Question: I need some help in implementing parallel asynchronous calls in RxJava. I have picked up a simple use case wherein the FIRST call fetches (rather searches) a list of products (Tile) to be displayed. The subsequent calls go out and fetch (A) REVIEWS and (B) PRODUCT IMAGES
After several attempts I got to this place.
'''
1 Observable<Tile> searchTile = searchServiceClient.getSearchResults(searchTerm);
2 List<Tile> allTiles = new ArrayList<Tile>();
3 ClientResponse response = new ClientResponse();
4 searchTile.parallel(oTile -> {
5 return oTile.flatMap(t -> {
6 Observable<Reviews> reviews = reviewsServiceClient.getSellerReviews(t.getSellerId());
7 Observable<String> imageUrl = reviewsServiceClient.getProductImage(t.getProductId());
8 return Observable.zip(reviews, imageUrl, (r, u) -> {
9 t.setReviews(r);
10 t.setImageUrl(u);
11 return t;
12 });
13 });
14 }).subscribe(e -> {
15 allTiles.add((Tile) e);
16 });
'''
Line 1: goes out and fetches the product (Tile) to be displayed
Line 4: We take the list of the Observable and SHARD it to fetch reviews and imageUrls
Lie 6,7: Fetch the Observable review and Observable url
Line 8: Finally the 2 observables are zipped up to return an updated Observable
Line 15: finally line 15 collates all the individual products to be displayed in a collection which can be returned back to the calling layer
While the Observable has been sharded and in our tests run over 4 different threads; fetching of reviews and images seems to be one after another. I suspect that the zip step on line 8 is basically causing the sequential invocation of the the 2 observables (reviews and url).

Does this group have any suggestion to parallely fetch reiews and image urls. In essence the waterfall chart attached above should look more vertically stacked. The calls to reviews and images should be in parallel
thanks
anand raman
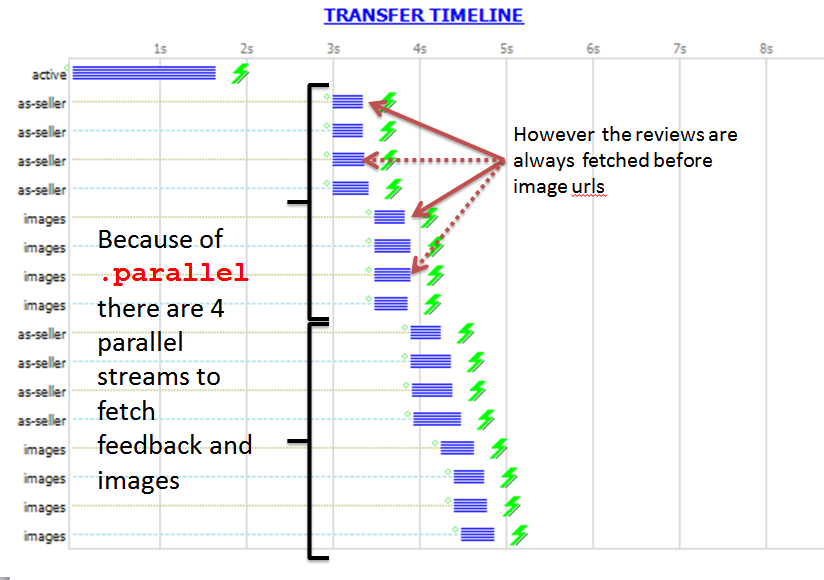
Answer: The parallel operator proved to be a problem for almost all use cases and does not do what most expect from it, so it was removed in the 1.0.0.rc.4 release: <URL>
A good example of how to do this type of behavior and get parallel execution can be seen <URL>.
In your example code it is unclear if 'searchServiceClient' is synchronous or asynchronous. It affects how to solve the problem slightly as if it is already async no extra scheduling is needed. If synchronous extra scheduling is needed.
First here are some simple examples showing synchronous and asynchronous behavior:
'''
import rx.Observable;
import rx.Subscriber;
import rx.schedulers.Schedulers;
public class ParallelExecution {
public static void main(String[] args) {
System.out.println("------------ mergingAsync");
mergingAsync();
System.out.println("------------ mergingSync");
mergingSync();
System.out.println("------------ mergingSyncMadeAsync");
mergingSyncMadeAsync();
System.out.println("------------ flatMapExampleSync");
flatMapExampleSync();
System.out.println("------------ flatMapExampleAsync");
flatMapExampleAsync();
System.out.println("------------");
}
private static void mergingAsync() {
Observable.merge(getDataAsync(1), getDataAsync(2)).toBlocking().forEach(System.out::println);
}
private static void mergingSync() {
// here you'll see the delay as each is executed synchronously
Observable.merge(getDataSync(1), getDataSync(2)).toBlocking().forEach(System.out::println);
}
private static void mergingSyncMadeAsync() {
// if you have something synchronous and want to make it async, you can schedule it like this
// so here we see both executed concurrently
Observable.merge(getDataSync(1).subscribeOn(Schedulers.io()), getDataSync(2).subscribeOn(Schedulers.io())).toBlocking().forEach(System.out::println);
}
private static void flatMapExampleAsync() {
Observable.range(0, 5).flatMap(i -> {
return getDataAsync(i);
}).toBlocking().forEach(System.out::println);
}
private static void flatMapExampleSync() {
Observable.range(0, 5).flatMap(i -> {
return getDataSync(i);
}).toBlocking().forEach(System.out::println);
}
// artificial representations of IO work
static Observable<Integer> getDataAsync(int i) {
return getDataSync(i).subscribeOn(Schedulers.io());
}
static Observable<Integer> getDataSync(int i) {
return Observable.create((Subscriber<? super Integer> s) -> {
// simulate latency
try {
Thread.sleep(1000);
} catch (Exception e) {
e.printStackTrace();
}
s.onNext(i);
s.onCompleted();
});
}
}
'''
Following is an attempt at providing an example that more closely matches your code:
'''
import java.util.List;
import rx.Observable;
import rx.Subscriber;
import rx.schedulers.Schedulers;
public class ParallelExecutionExample {
public static void main(String[] args) {
final long startTime = System.currentTimeMillis();
Observable<Tile> searchTile = getSearchResults("search term")
.doOnSubscribe(() -> logTime("Search started ", startTime))
.doOnCompleted(() -> logTime("Search completed ", startTime));
Observable<TileResponse> populatedTiles = searchTile.flatMap(t -> {
Observable<Reviews> reviews = getSellerReviews(t.getSellerId())
.doOnCompleted(() -> logTime("getSellerReviews[" + t.id + "] completed ", startTime));
Observable<String> imageUrl = getProductImage(t.getProductId())
.doOnCompleted(() -> logTime("getProductImage[" + t.id + "] completed ", startTime));
return Observable.zip(reviews, imageUrl, (r, u) -> {
return new TileResponse(t, r, u);
}).doOnCompleted(() -> logTime("zip[" + t.id + "] completed ", startTime));
});
List<TileResponse> allTiles = populatedTiles.toList()
.doOnCompleted(() -> logTime("All Tiles Completed ", startTime))
.toBlocking().single();
}
private static Observable<Tile> getSearchResults(String string) {
return mockClient(new Tile(1), new Tile(2), new Tile(3));
}
private static Observable<Reviews> getSellerReviews(int id) {
return mockClient(new Reviews());
}
private static Observable<String> getProductImage(int id) {
return mockClient("image_" + id);
}
private static void logTime(String message, long startTime) {
System.out.println(message + " => " + (System.currentTimeMillis() - startTime) + "ms");
}
private static <T> Observable<T> mockClient(T... ts) {
return Observable.create((Subscriber<? super T> s) -> {
// simulate latency
try {
Thread.sleep(1000);
} catch (Exception e) {
}
for (T t : ts) {
s.onNext(t);
}
s.onCompleted();
}).subscribeOn(Schedulers.io());
// note the use of subscribeOn to make an otherwise synchronous Observable async
}
public static class TileResponse {
public TileResponse(Tile t, Reviews r, String u) {
// store the values
}
}
public static class Tile {
private final int id;
public Tile(int i) {
this.id = i;
}
public int getSellerId() {
return id;
}
public int getProductId() {
return id;
}
}
public static class Reviews {
}
}
'''
This outputs:
'''
Search started => 65ms
Search completed => 1094ms
getProductImage[1] completed => 2095ms
getSellerReviews[2] completed => 2095ms
getProductImage[3] completed => 2095ms
zip[1] completed => 2096ms
zip[2] completed => 2096ms
getProductImage[2] completed => 2096ms
getSellerReviews[1] completed => 2096ms
zip[3] completed => 2096ms
All Tiles Completed => 2097ms
getSellerReviews[3] completed => 2097ms
'''
I have made each IO call be simulated to take 1000ms so it is obvious where the latency is and that it is happening in parallel. It prints out the progress is makes in elapsed milliseconds.
The trick here is that flatMap merges async calls, so as long as the Observables being merged are async, they will all be executed concurrently.
If a call like 'getProductImage(t.getProductId())' was synchronous, it can be made asynchronous like this: getProductImage(t.getProductId()).subscribeOn(Schedulers.io).
Here is the important part of the above example without all the logging and boilerplate types:
'''
Observable<Tile> searchTile = getSearchResults("search term");;
Observable<TileResponse> populatedTiles = searchTile.flatMap(t -> {
Observable<Reviews> reviews = getSellerReviews(t.getSellerId());
Observable<String> imageUrl = getProductImage(t.getProductId());
return Observable.zip(reviews, imageUrl, (r, u) -> {
return new TileResponse(t, r, u);
});
});
List<TileResponse> allTiles = populatedTiles.toList()
.toBlocking().single();
'''